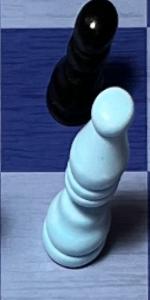
Label: Bishop_White